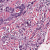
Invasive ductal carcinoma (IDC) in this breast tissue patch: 1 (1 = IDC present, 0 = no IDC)